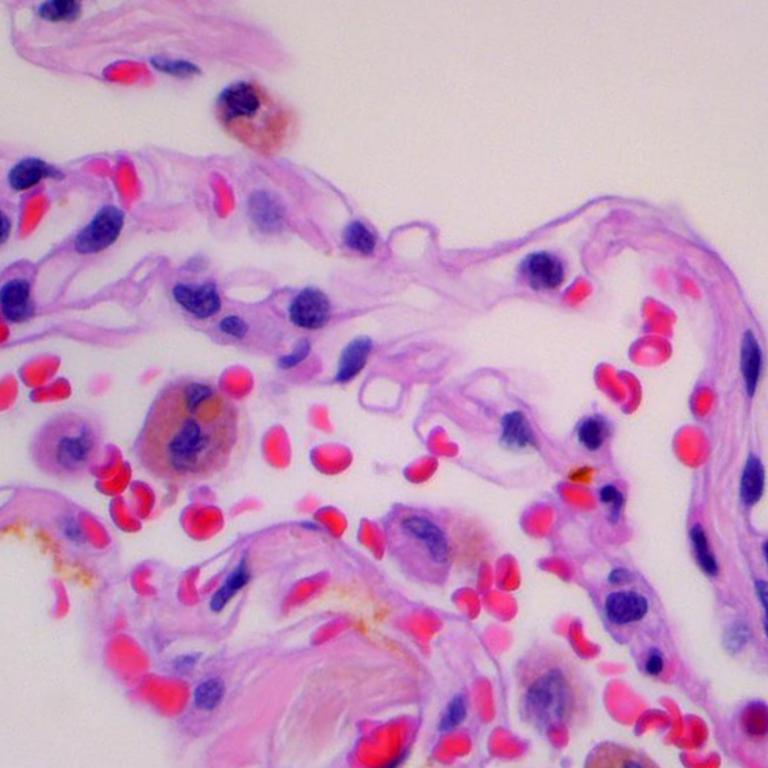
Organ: lung
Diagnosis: benign